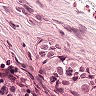
Metastatic tissue present: yes